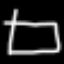
Label: square